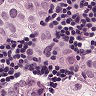
Metastatic tissue present: yes